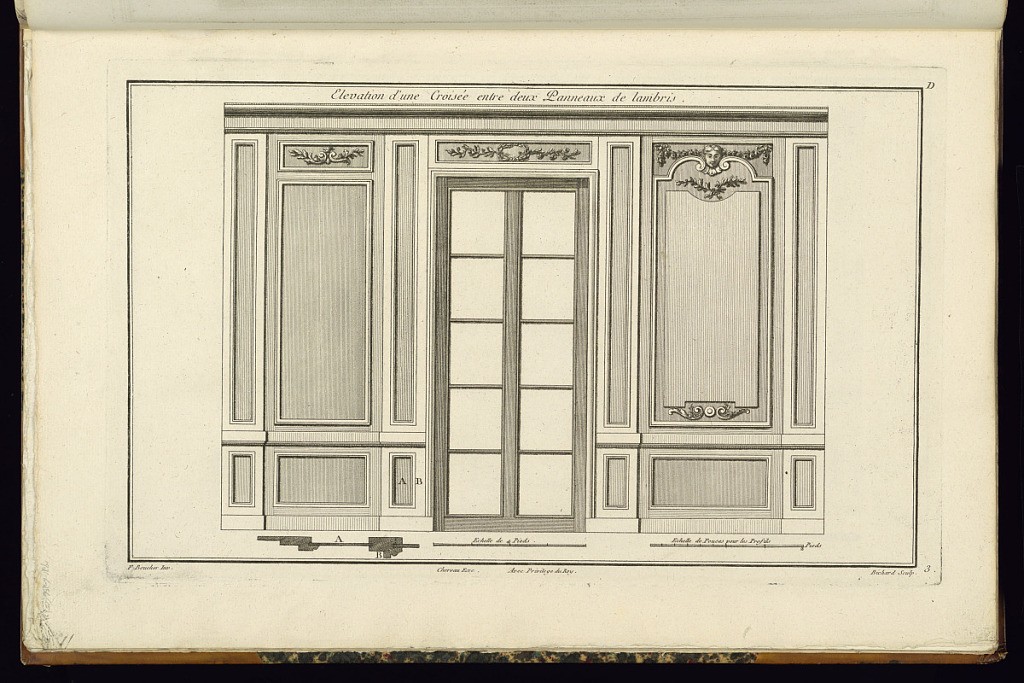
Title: Elevation d'une Croisée entre deux Panneaux de lambris
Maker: Juste-François Boucher, French, 1736 – 1782
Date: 1774
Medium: Engraving on laid paper
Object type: Print
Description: Split elevation of an interior with casement windows in the center and paneling on either side. The left upper panel features carved scrolling acanthus leaves; the panel above the windows features a wreath with branches; and the panel on the right included a mascaron, floral garland, crossed branches, and scrolls. The plate is signed.